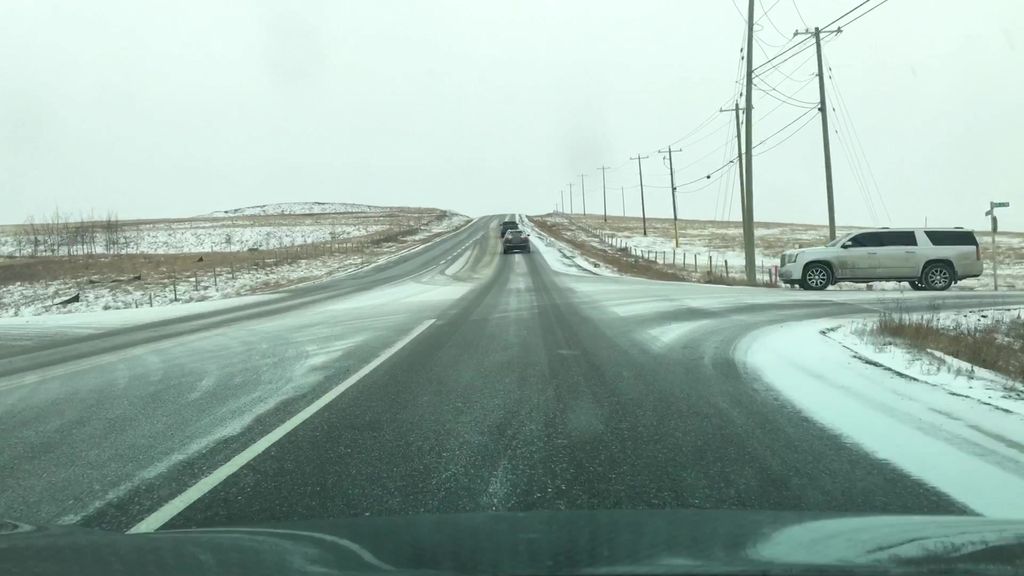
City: calgary